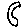
Label: moon